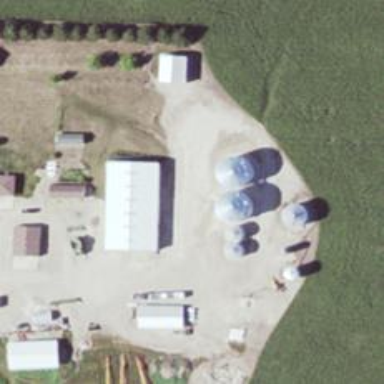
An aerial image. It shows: Silo.